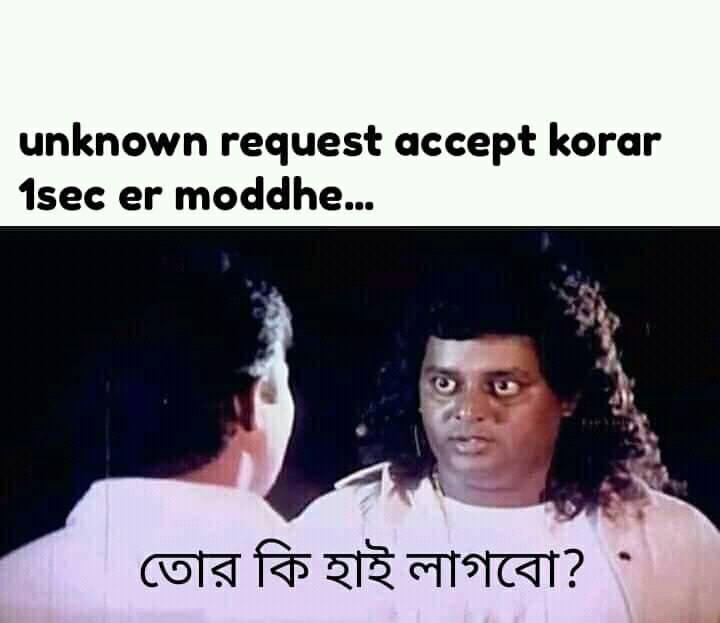
Caption: unknown request accept korar 1sec er moddhe...... তোর কি হাই লাগবো ?
Label: non-hate